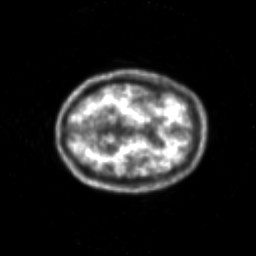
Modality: PET
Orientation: axial
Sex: male
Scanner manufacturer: siemens